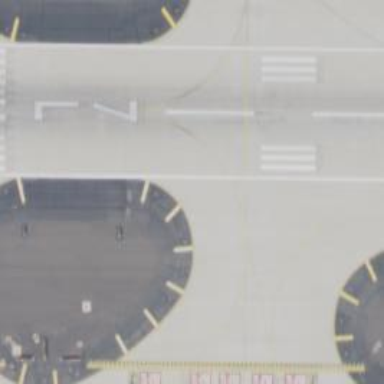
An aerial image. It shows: Image of taxiway at airport.